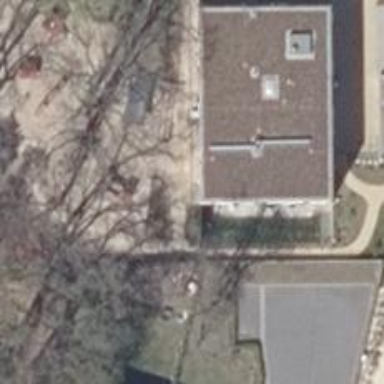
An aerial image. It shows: Kindergarten with flat roof.